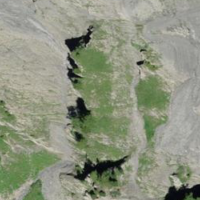
EUNIS habitat code: 48
Species observed at this site:
Anthyllis vulneraria